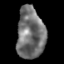
Tissue: skin
Cell type: Epithelial cells
Senescence score: 0.2603
Nuclear area (px): 1387
Mean DAPI intensity: 114.276